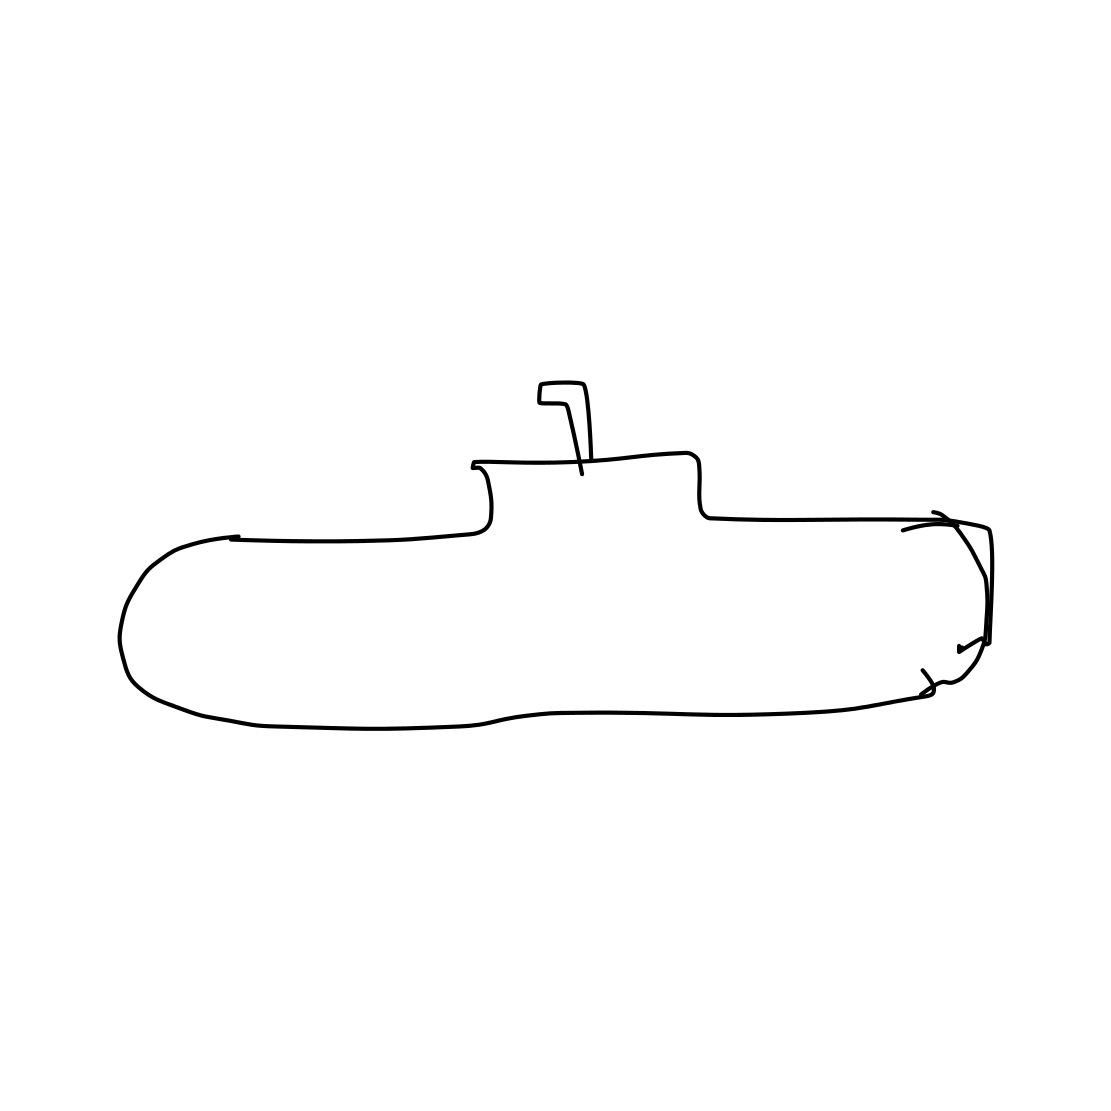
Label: submarine